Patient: sex M, age 19
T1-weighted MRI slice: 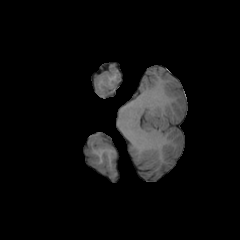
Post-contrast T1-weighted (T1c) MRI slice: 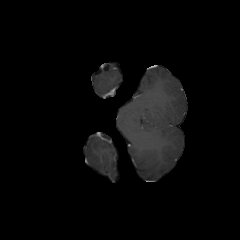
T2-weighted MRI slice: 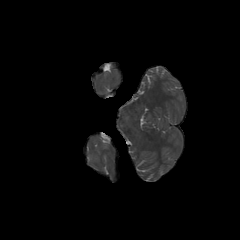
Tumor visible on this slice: no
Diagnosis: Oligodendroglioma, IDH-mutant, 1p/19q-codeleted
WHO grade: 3